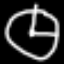
Label: clock